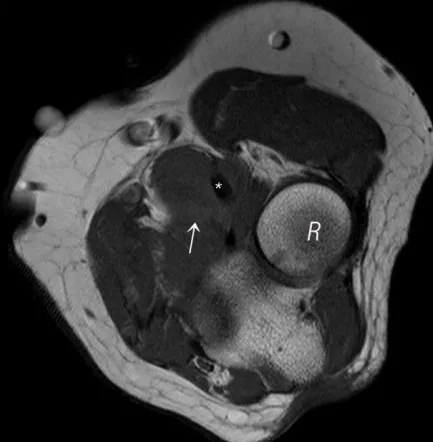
Axial T1 of the elbow shows lobulated mass (arrow) noted between biceps tendon (star) and radial head (R).
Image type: radiology (mri)